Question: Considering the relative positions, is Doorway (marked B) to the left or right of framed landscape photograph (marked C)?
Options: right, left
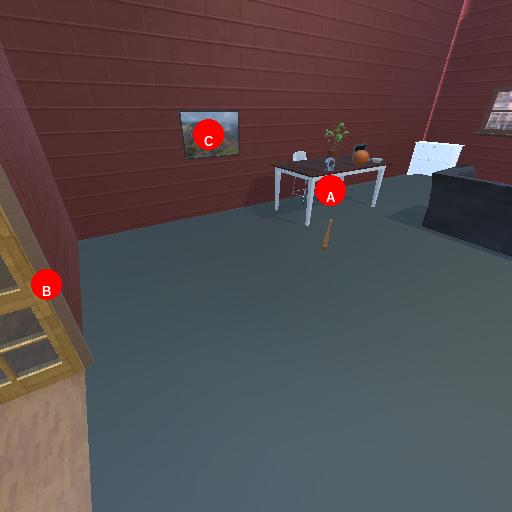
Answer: right